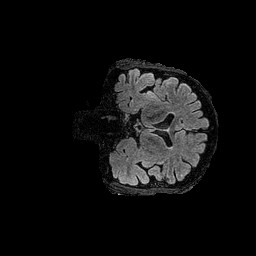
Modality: FLAIR
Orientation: coronal
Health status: ill
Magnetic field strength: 3 T